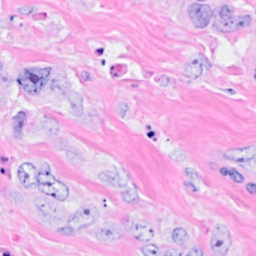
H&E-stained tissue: Breast